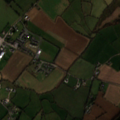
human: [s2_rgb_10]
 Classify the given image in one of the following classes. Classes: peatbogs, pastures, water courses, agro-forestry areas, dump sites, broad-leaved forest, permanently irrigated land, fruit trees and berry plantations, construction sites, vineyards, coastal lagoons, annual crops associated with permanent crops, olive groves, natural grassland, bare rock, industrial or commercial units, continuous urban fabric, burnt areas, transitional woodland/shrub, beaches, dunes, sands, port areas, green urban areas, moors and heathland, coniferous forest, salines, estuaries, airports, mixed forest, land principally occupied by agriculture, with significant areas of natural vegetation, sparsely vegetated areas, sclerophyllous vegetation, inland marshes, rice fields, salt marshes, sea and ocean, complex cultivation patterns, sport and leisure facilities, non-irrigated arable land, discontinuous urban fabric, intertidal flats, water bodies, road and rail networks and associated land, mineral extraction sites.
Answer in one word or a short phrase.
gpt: non-irrigated arable land, pastures, coniferous forest